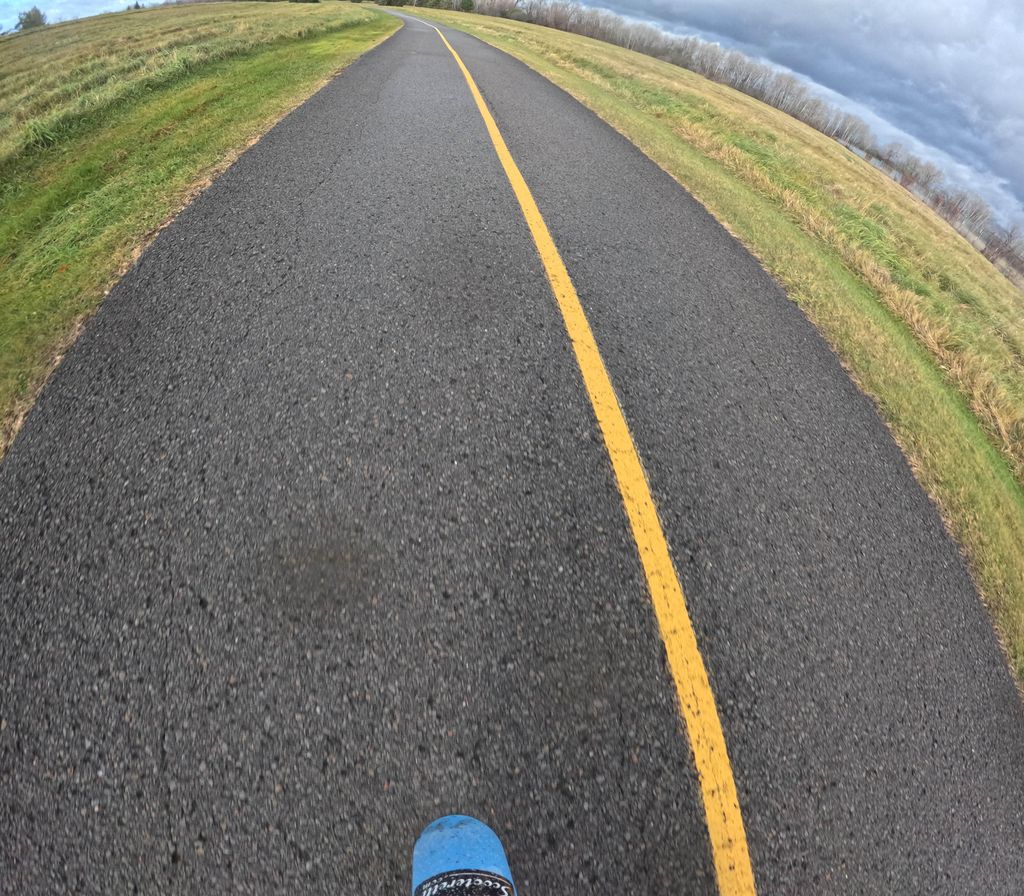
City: ottawa-gatineau